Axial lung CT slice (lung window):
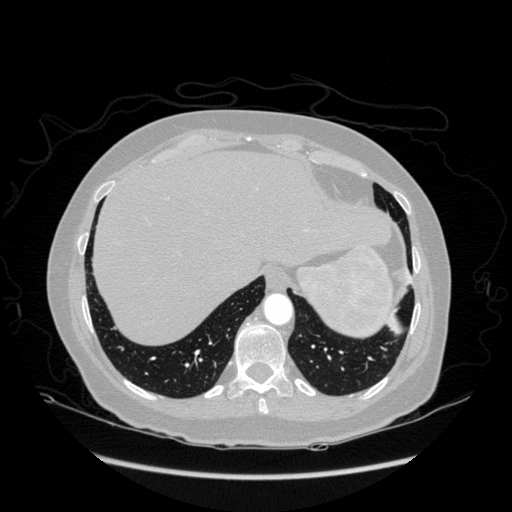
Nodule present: no